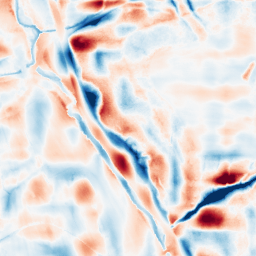
Category: wavelet
Decomposition family: wavelet_dwt
Decomposition parameters: wavelet: sym4
level: 5
Upsampling method: sinc_hamming
Upsampling parameters: scale: 2
kernel_size: 8
Upsampling scale: 2